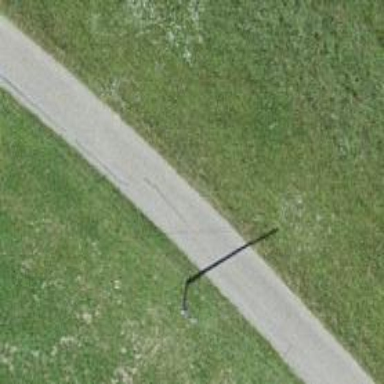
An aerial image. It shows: Unclassified road.